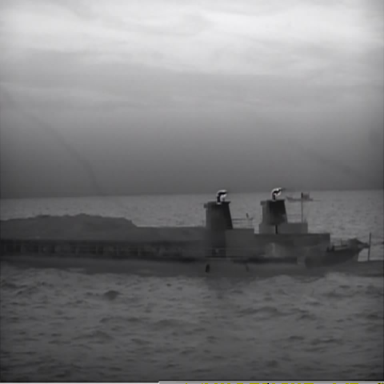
There is a liner in the infrared image.